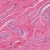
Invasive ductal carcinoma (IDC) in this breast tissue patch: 0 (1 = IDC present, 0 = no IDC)